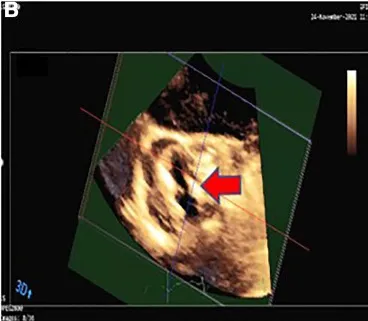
Irregularly thickened and destructed bicuspid aortic valve involved by infective endocarditis (red arrow).
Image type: radiology (ultrasound)